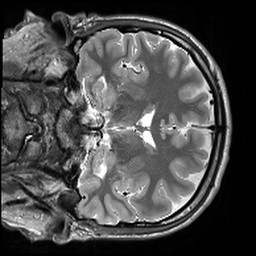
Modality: T2w
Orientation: coronal
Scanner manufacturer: siemens
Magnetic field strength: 3 T
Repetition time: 10.64 s
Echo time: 0.05 s